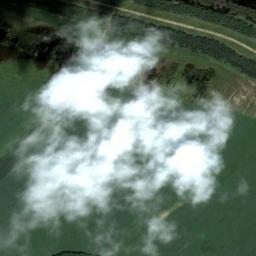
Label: cloud